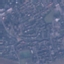
Land use / land cover class: Residential